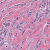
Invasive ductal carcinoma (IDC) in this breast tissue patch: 1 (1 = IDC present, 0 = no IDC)